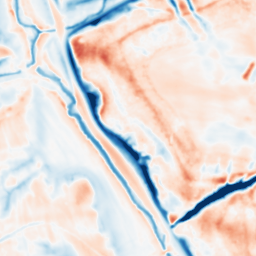
Category: multiscale
Decomposition family: dog_multiscale
Decomposition parameters: sigma_ratio: 2
n_scales: 3
base_sigma: 1
Upsampling method: sinc_hamming
Upsampling parameters: scale: 2
kernel_size: 16
Upsampling scale: 2